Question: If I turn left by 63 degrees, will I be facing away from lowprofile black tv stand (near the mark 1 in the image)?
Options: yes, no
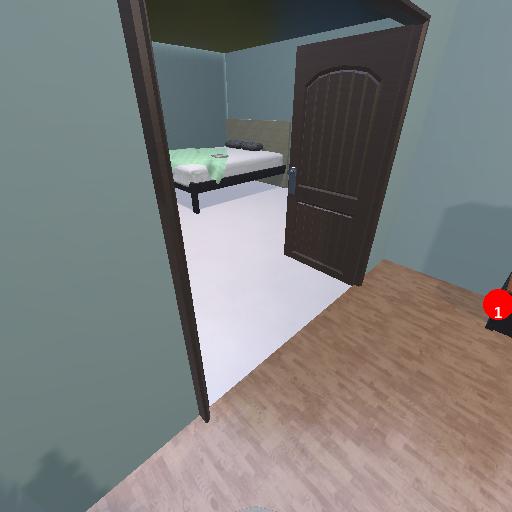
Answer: yes